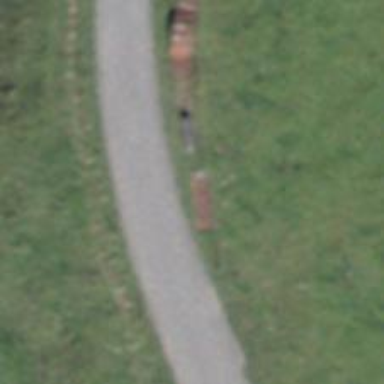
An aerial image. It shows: Bench.